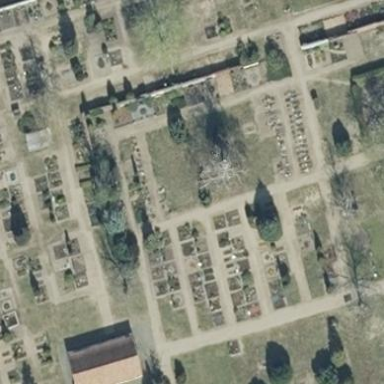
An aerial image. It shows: Cemetery.